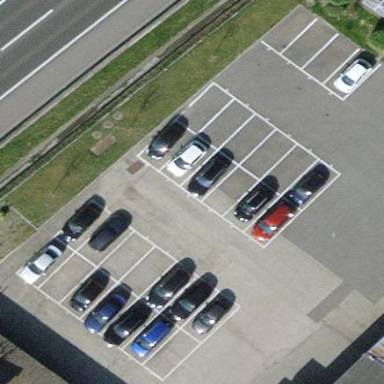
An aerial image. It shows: Parking area with surface.